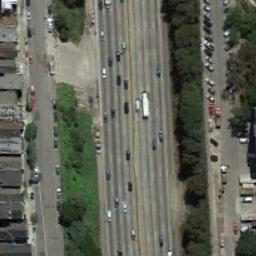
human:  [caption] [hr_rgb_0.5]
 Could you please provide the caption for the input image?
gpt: There are many buildings and green plants on both sides of the freeway, There are many cars on the freeway, And many cars are parked in the open space beside the freeway .

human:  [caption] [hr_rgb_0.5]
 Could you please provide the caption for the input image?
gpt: There are only a few cars on the highway .

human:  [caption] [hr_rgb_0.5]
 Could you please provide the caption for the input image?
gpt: Some straight freeways go through the block and many trees are on both sides of the freeway .

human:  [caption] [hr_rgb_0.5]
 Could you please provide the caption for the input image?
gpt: The freeway is next to some houses with many cars .

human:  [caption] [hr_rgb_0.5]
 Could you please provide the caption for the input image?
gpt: There are green belts along the freeway with many buildings beside .